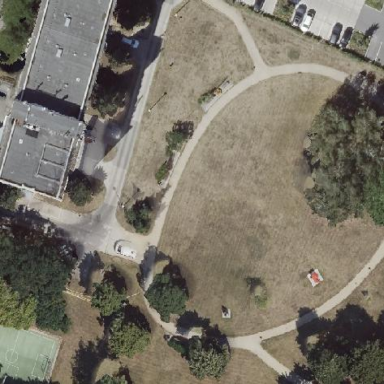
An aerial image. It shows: Village green area.